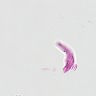
Metastatic tissue present: no